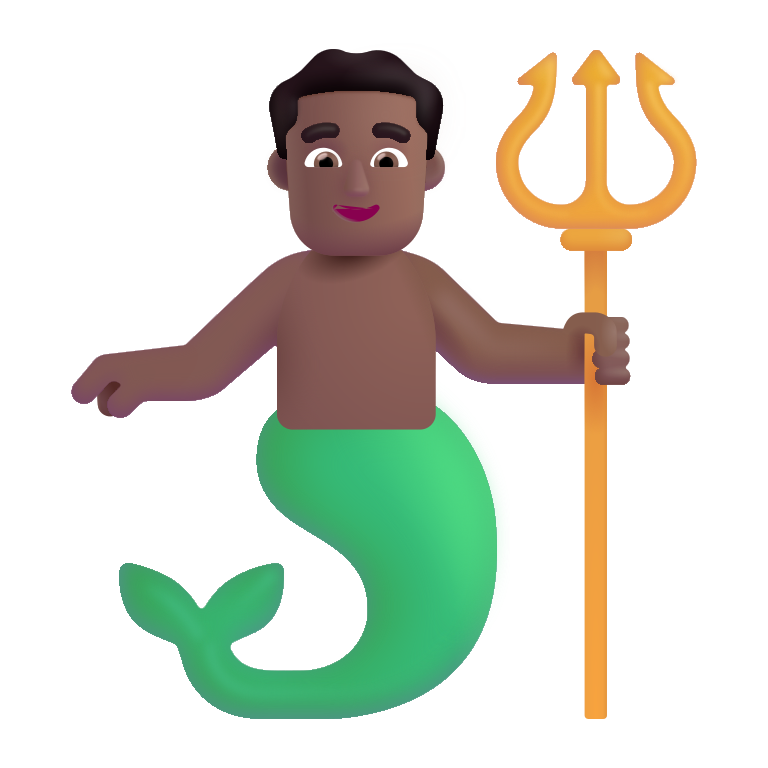
man merpeople color  dark